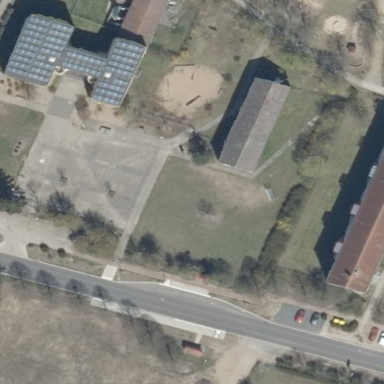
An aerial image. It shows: Schoolyard designated as leisure land.